Question: I am developing an app in which i am using themes.For that purpose i am using 'Appearance' in iOS.I am able to change the background color of views.So when i change the background color of UIButton then background color of Arrow in 'UITable' is also changed.
'''
UIColor *color=[UIColor orangeColor];
[[UIButton appearance] setBackgroundColor:color];
'''

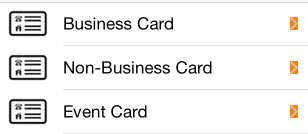
Answer: According to <URL>.
> To customize the appearances for instances of a class when contained
within an instance of a container class, or instances in a hierarchy,
use appearanceWhenContainedIn: to get the appearance proxy for the
class.
In your case I would suggest
'''
[[UIButton appearanceWhenContainedIn:[UITableView class], nil] setBackgroundColor:nil];
'''